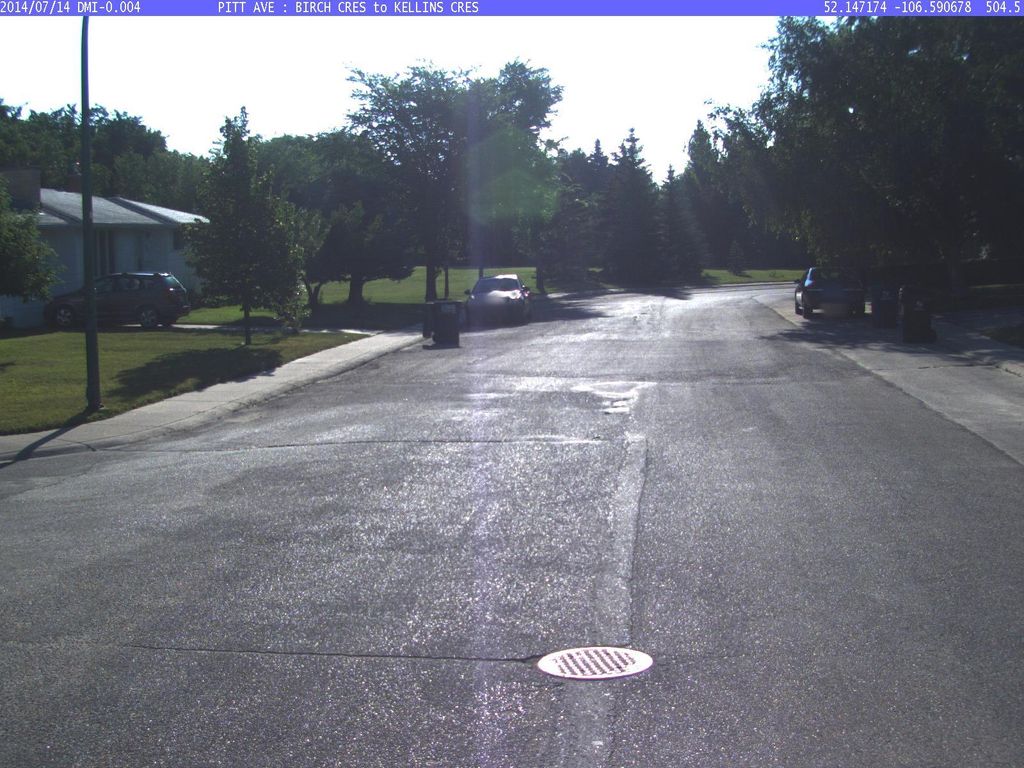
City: saskatoon